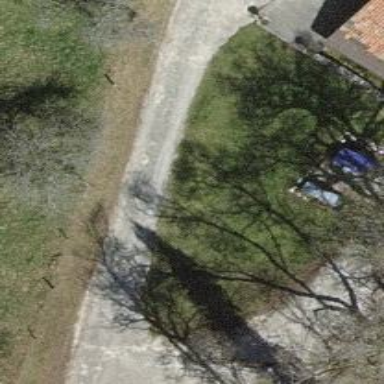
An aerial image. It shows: Paved driveway road for service vehicles.